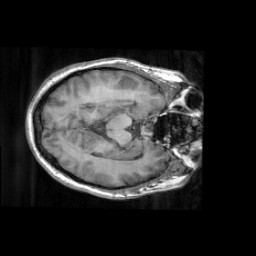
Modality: T1w
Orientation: axial
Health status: healthy
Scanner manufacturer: siemens
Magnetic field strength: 3 T
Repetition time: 2.3 s
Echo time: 0.00285 s